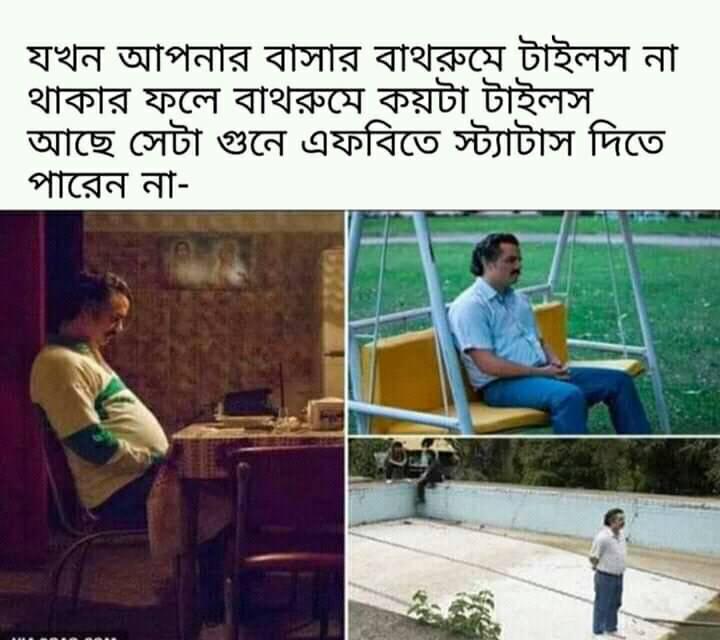
Caption: যখন আপনার বাসার বাথরুমে টাইলস না থাকার ফলে বাথরুমে কয়টা টাইলস আছে সেটা গুলে এফবিতে স্ট্যাটাস দিতে পারেন না-
Label: non-hate